Field crop: tomato
Growth stage: 2
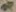
Species: solanum